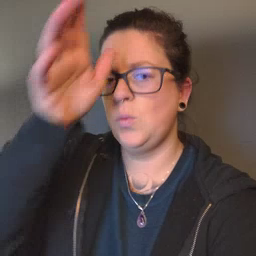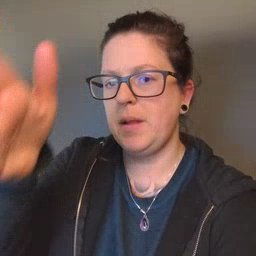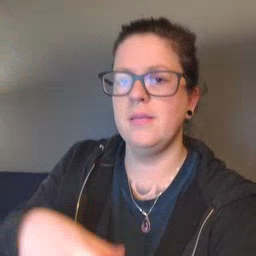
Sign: grandpa